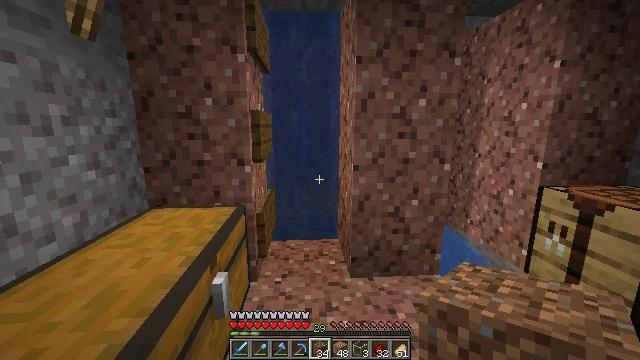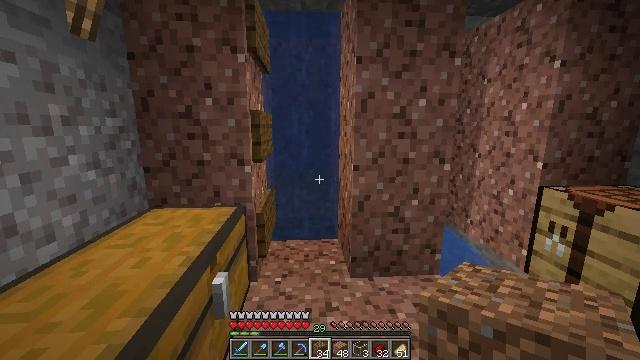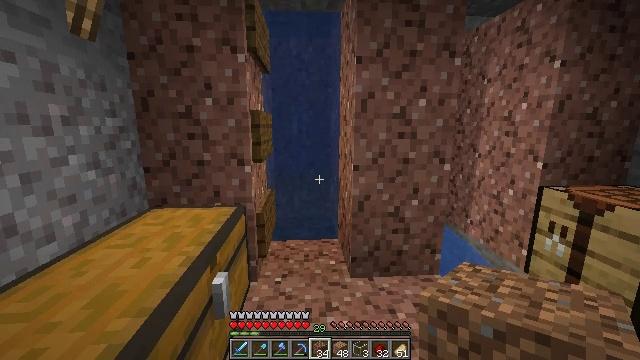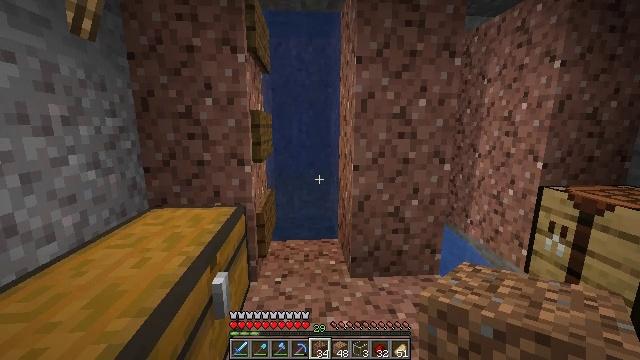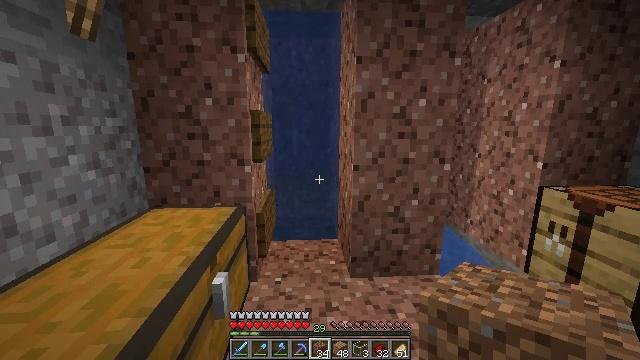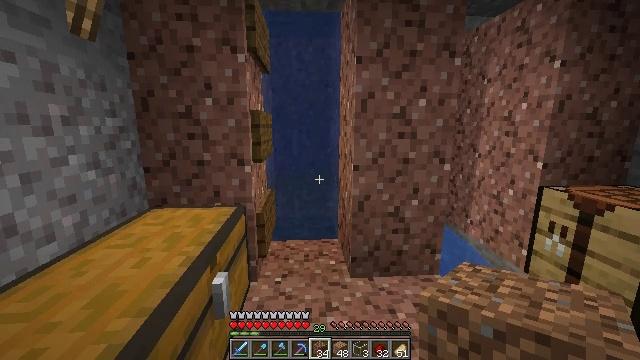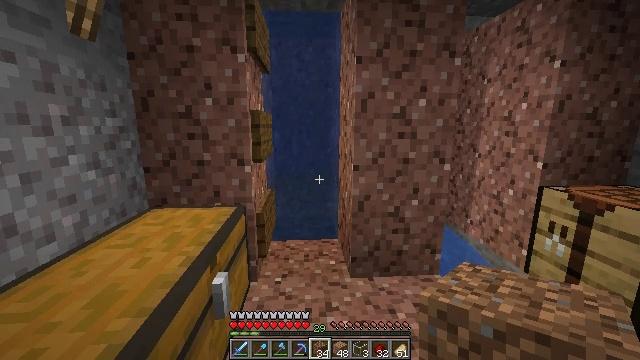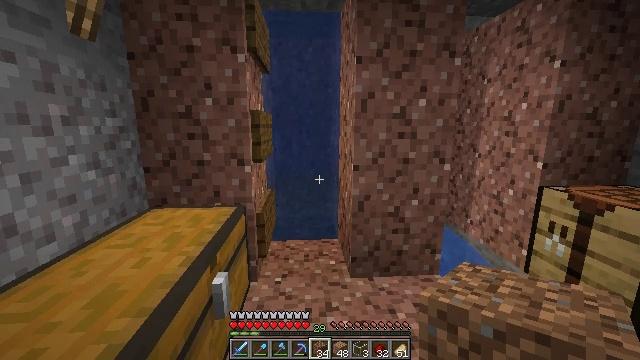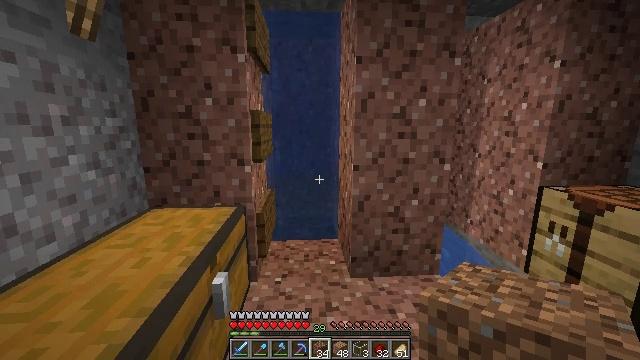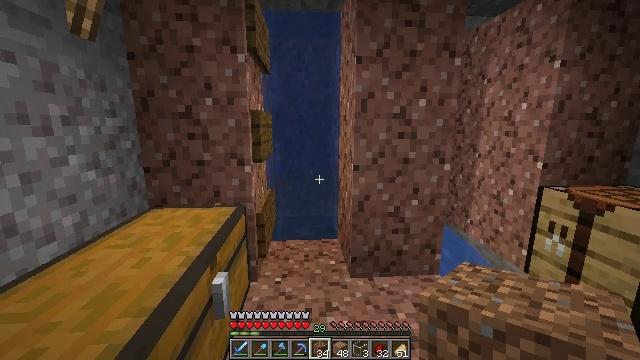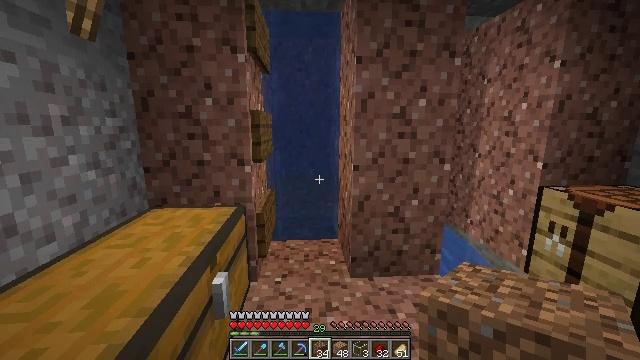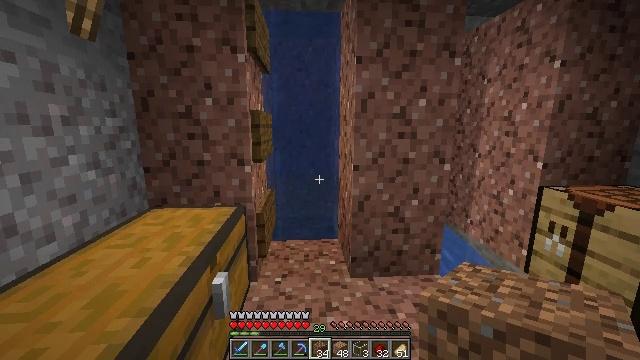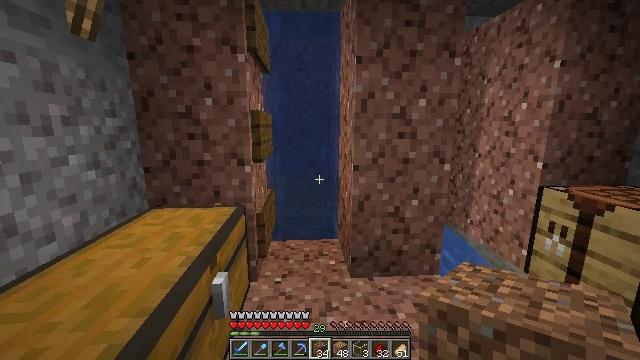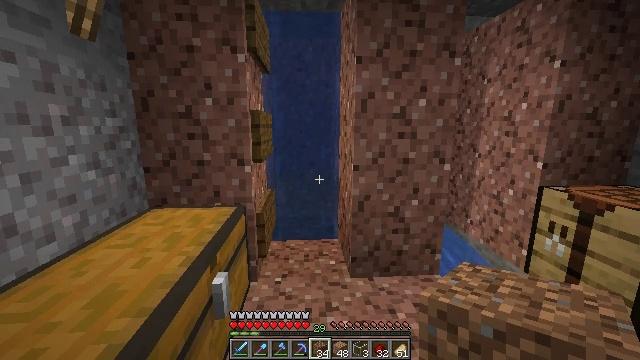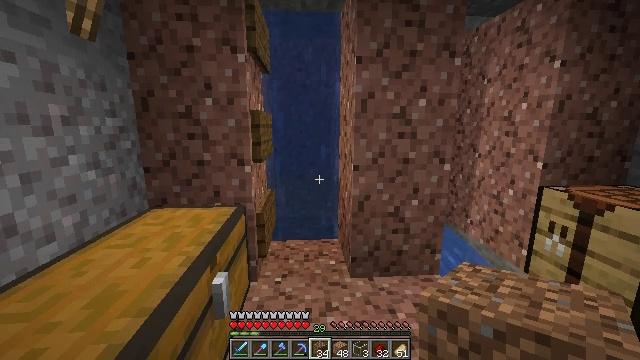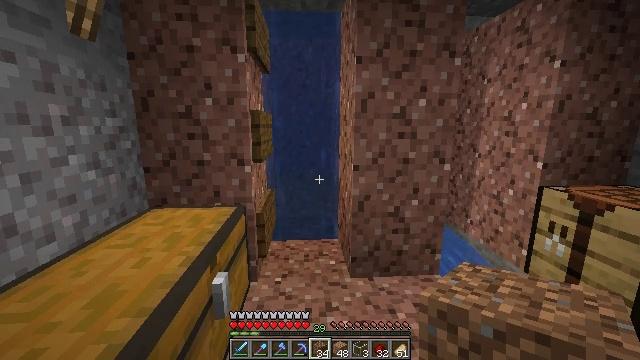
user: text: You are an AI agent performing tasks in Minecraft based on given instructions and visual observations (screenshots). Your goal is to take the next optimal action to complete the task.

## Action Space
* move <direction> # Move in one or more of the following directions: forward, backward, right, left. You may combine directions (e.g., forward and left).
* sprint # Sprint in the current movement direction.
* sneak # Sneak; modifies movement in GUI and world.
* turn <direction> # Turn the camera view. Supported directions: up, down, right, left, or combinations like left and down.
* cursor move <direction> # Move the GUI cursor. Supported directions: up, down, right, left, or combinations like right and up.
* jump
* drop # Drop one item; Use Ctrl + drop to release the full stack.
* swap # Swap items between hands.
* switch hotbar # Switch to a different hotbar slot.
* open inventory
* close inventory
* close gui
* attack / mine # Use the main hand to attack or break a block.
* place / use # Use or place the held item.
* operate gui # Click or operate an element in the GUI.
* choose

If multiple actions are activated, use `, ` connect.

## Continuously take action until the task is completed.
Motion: motion action
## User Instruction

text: Use gold ingots to create a golden helmet.
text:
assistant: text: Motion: no_op
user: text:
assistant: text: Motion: no_op
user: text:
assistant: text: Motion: no_op
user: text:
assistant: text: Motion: no_op
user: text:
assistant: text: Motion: no_op
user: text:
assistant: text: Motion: no_op
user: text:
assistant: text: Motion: no_op
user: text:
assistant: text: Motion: no_op
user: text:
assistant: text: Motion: no_op
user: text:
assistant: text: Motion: no_op
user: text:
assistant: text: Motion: no_op
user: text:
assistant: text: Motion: no_op
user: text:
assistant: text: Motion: no_op
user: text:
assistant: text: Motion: no_op
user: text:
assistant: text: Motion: no_op
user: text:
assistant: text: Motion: no_op
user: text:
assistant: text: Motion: no_op
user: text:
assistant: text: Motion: no_op
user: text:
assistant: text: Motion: no_op
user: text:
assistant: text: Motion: no_op
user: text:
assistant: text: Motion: no_op
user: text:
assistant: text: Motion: no_op
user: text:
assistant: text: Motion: no_op
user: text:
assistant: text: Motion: no_op
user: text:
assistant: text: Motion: no_op
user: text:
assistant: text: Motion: no_op
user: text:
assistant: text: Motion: no_op
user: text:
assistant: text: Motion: no_op
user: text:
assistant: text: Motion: no_op
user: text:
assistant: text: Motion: no_op